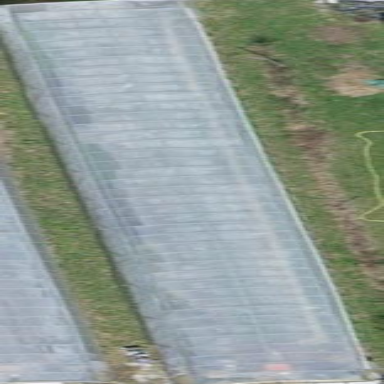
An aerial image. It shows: Greenhouse.